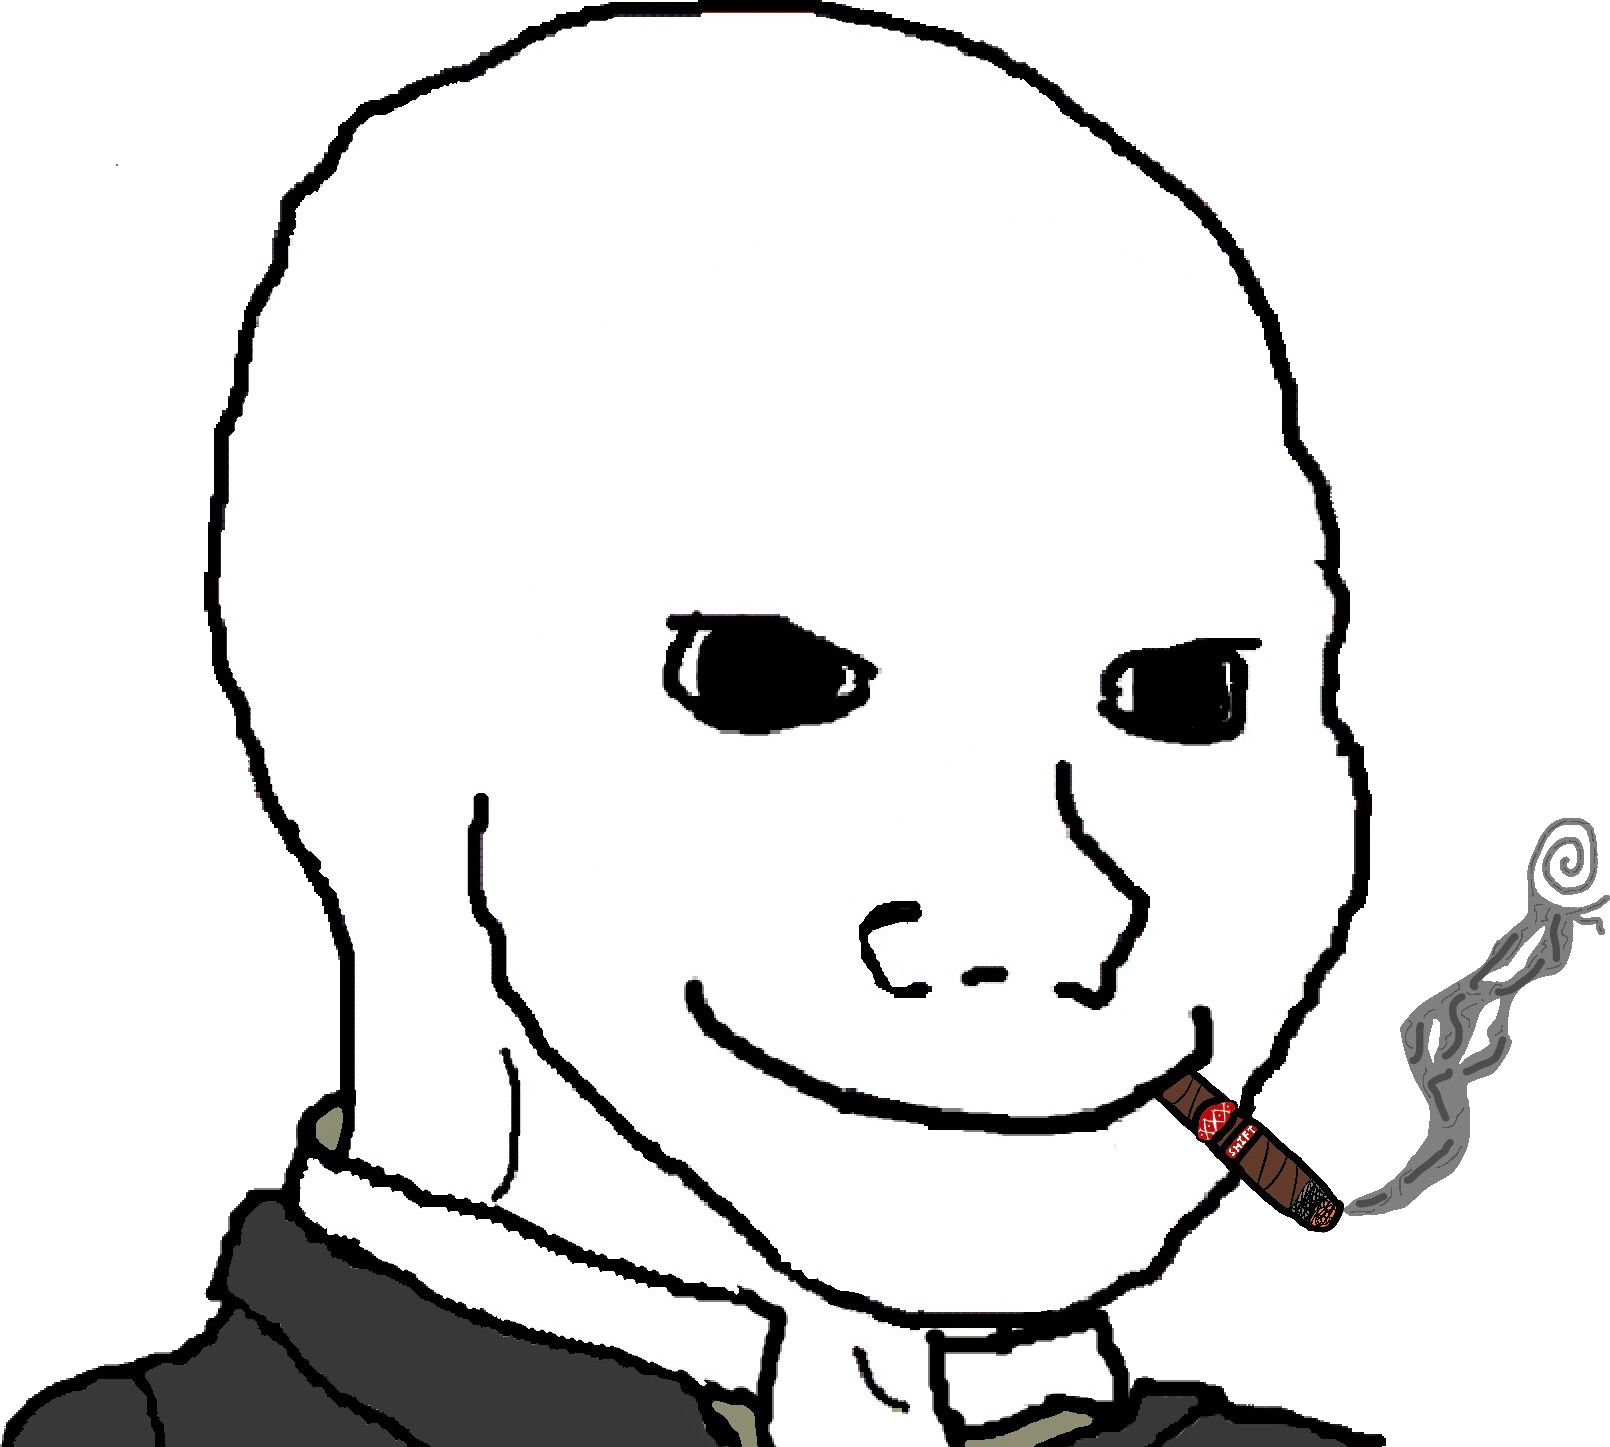
Label: 5_Oomer